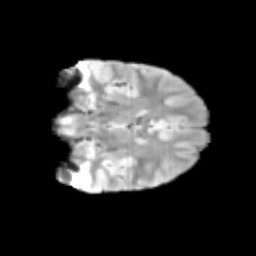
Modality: T2w
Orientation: coronal
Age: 10
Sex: female
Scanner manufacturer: siemens
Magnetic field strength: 3 T
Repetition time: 3.8 s
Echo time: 0.07 s